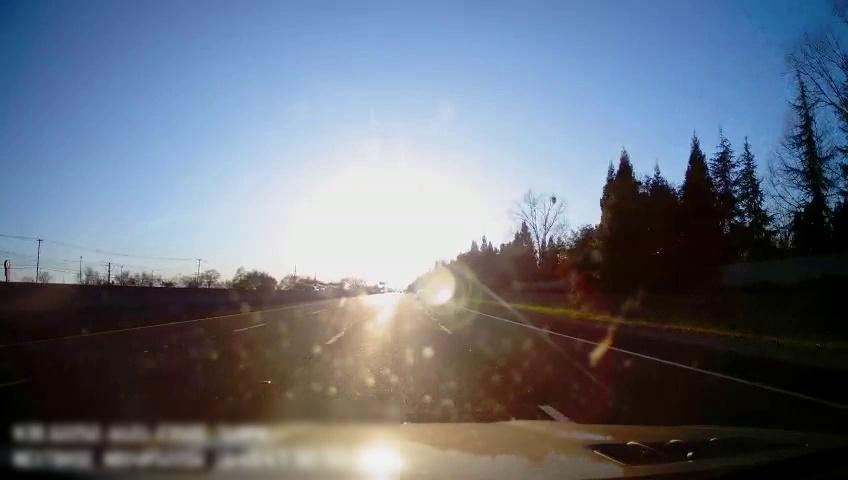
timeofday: Day
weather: Sunny
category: Drivable Space
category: Vehicles | Car
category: Lanes | Alternate Lane
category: Lanes | Alternate Lane
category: Lanes | Current Lane
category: Lanes | Current Lane
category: Lanes | Alternate Lane